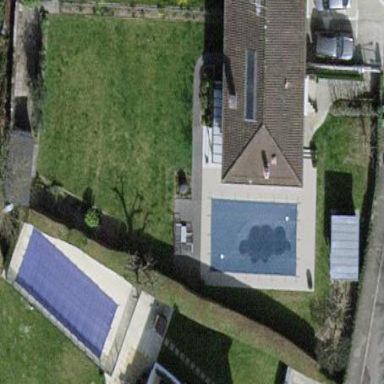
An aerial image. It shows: Garden surrounded by fence.